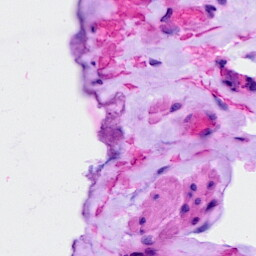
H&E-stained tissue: Ovarian